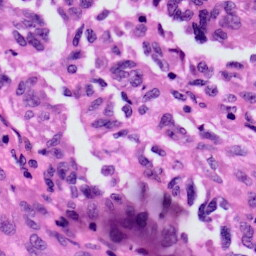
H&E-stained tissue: Skin